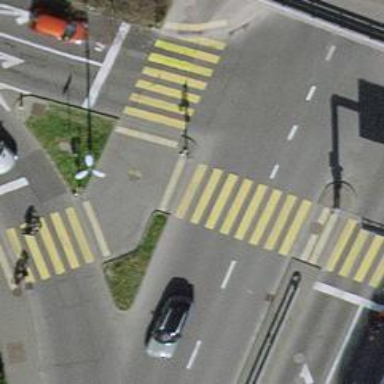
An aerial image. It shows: Traffic calming island.